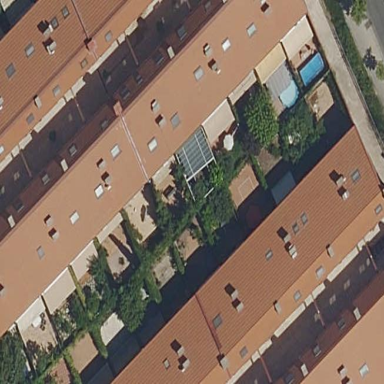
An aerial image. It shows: Terrace building.